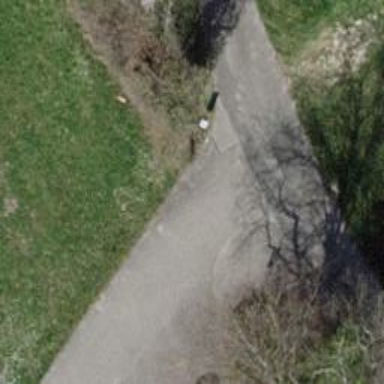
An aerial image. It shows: Driveway.